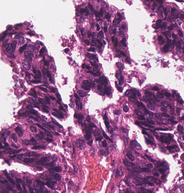
Tumor epithelial tissue: yes
Tumor-associated stroma tissue: no
Normal tissue: no